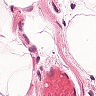
Metastatic tissue present: no